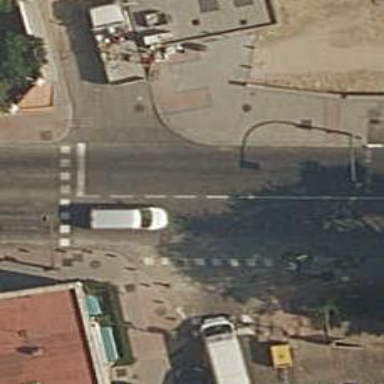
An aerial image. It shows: Road with traffic signals.